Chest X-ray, PA view. Patient: 59 years old, sex M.
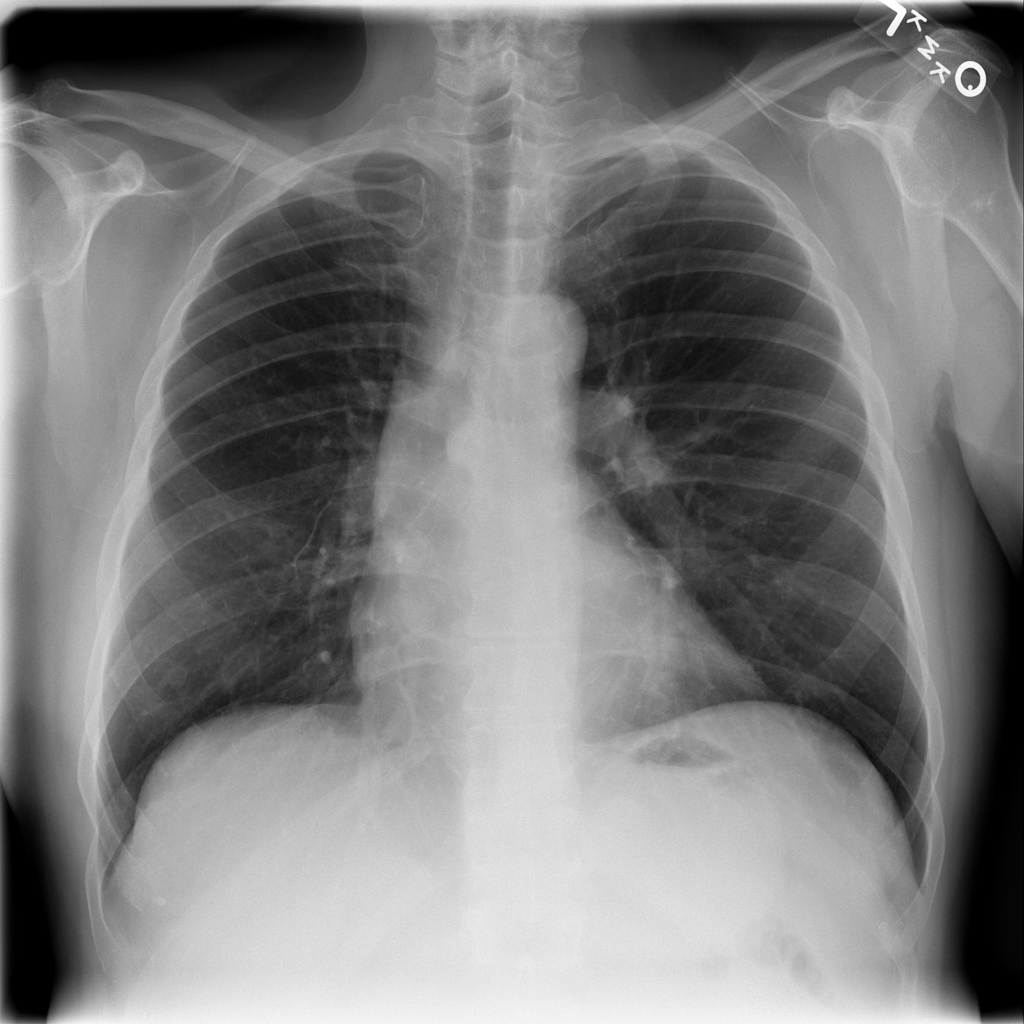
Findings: No Finding